Question: I am trying to add a view on top of the statusbar. I have been following this SO post: <URL>
For some reason, when I create the window and set Hidden to NO, the view does not appear to show up on top of the statusbar. Does this implementation still work in ios5.1?
Thanks!
This is my custom UIWindow class:
'''
@implementation StatusBarOverlay
- (id)initWithFrame:(CGRect)frame
{
self = [super initWithFrame:frame];
if (self) {
// Place the window on the correct level and position
self.hidden = NO;
self.windowLevel = UIWindowLevelStatusBar+1.0f;
self.frame = [[UIApplication sharedApplication] statusBarFrame];
// Create an image view with an image to make it look like a status bar.
UIImageView *backgroundImageView = [[UIImageView alloc] initWithFrame:self.frame];
backgroundImageView.image = [UIImage imageNamed:@"bar_0.png"];
backgroundImageView.animationImages = [NSArray arrayWithObjects:[UIImage imageNamed:@"bar_1.png"],
[UIImage imageNamed:@"bar_2.png"],
[UIImage imageNamed:@"bar_3.png"],
nil];
backgroundImageView.animationDuration = 0.8;
[backgroundImageView startAnimating];
[self addSubview:backgroundImageView];
}
return self;
}
'''
In my viewcontroller, I created the new window and called this in viewDidLoad:
'''
StatusBarOverlay *overlayWindow = [[StatusBarOverlay alloc] initWithFrame:CGRectZero];
[overlayWindow makeKeyAndVisible];
'''
However, the view still doesn't show up. Any idea as to why?

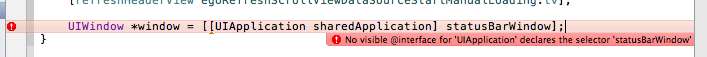
Answer: In the end, I subclassed UIWindow and made that the primary UIWindow in the application AppDelegate. I added any custom view and set the window level to UIWindowLevelStatusBar to display on top of the status bar.